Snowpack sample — Rabbit Ears Pass, Jackson County, Colorado, USA (12/17/25, 1:08 PM MST)
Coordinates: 40.387, -106.625
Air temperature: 34 °F
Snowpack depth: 46 cm
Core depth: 10 cm
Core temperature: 30.2 °F
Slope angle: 6°, slope face: 165°
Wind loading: medium
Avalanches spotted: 0
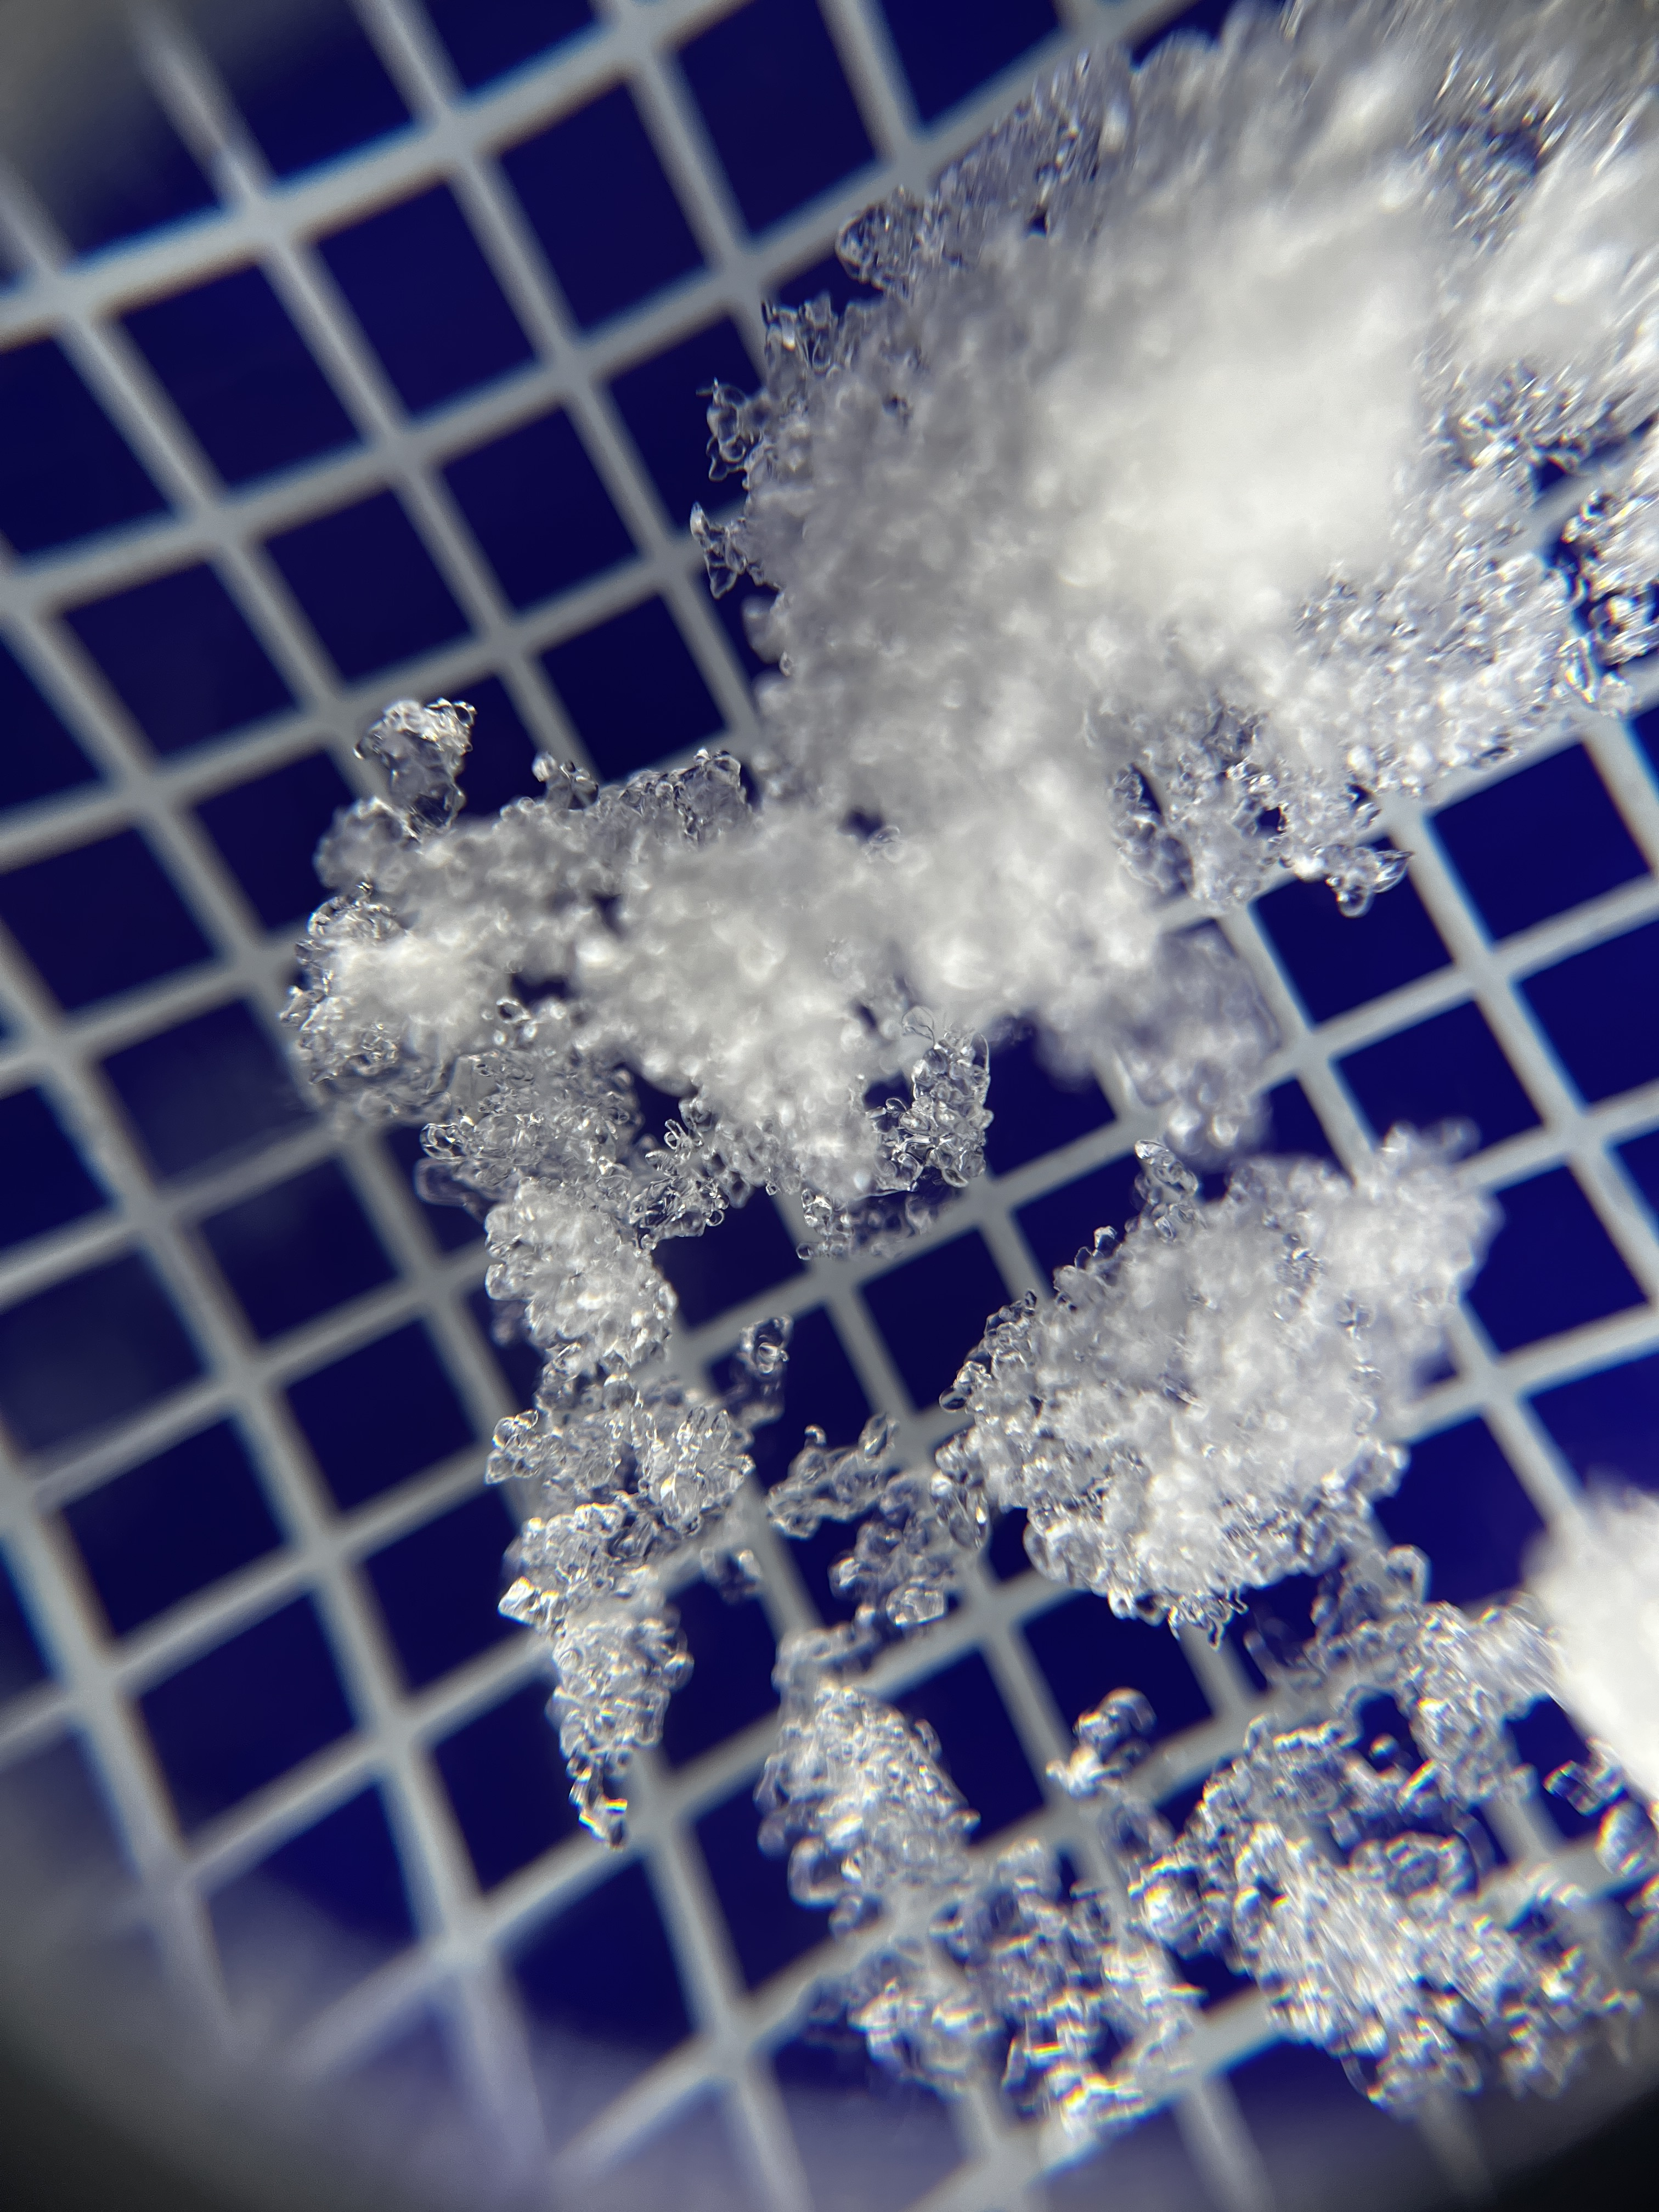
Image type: magnified_profile
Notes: No avalanches spotted nearby, although collected in a meadowy area with minimal risk on this face of the pass.